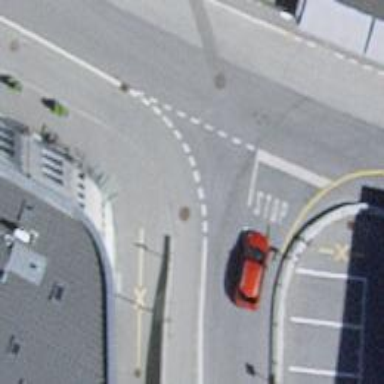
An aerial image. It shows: Uncontrolled zebra crossing on the road.